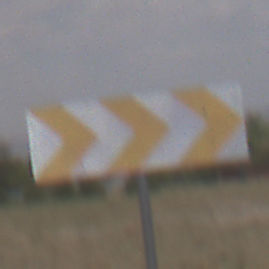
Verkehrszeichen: RichtungstafelnInKurvenGrossLinks
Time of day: Midday
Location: Outdoor (Nature)
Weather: PartlyCloudy
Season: NotSpecified
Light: Natural